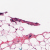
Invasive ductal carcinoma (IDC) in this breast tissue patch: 0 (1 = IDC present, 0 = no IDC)